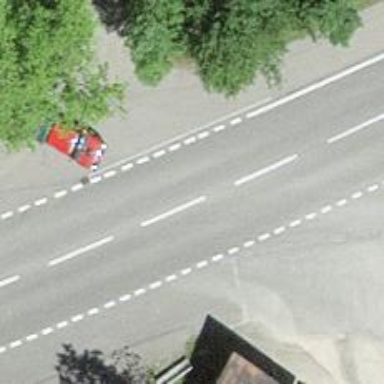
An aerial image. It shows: Bus stop equipped with public transport stop position.